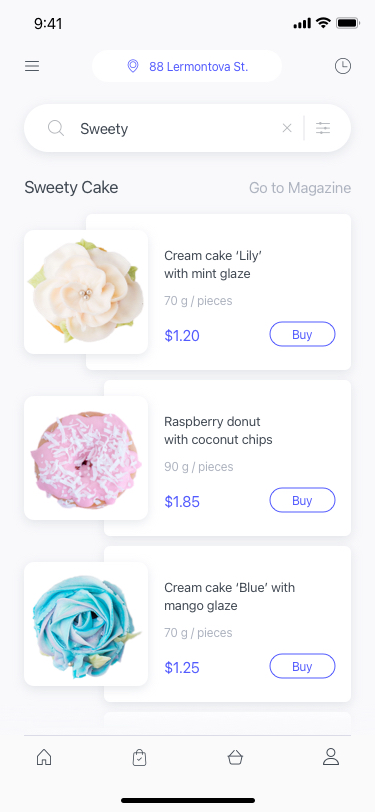
Text in this UI design:
$1.20
Buy
Cream cake ‘Lily’ with mint glaze
70 g / pieces
Buy
$1.85
Raspberry donut with coconut chips
90 g / pieces
Buy
$1.25
Cream cake ‘Blue’ with mango glaze
70 g / pieces
Berry cookies with strawberry cream
90 g / pieces
Go to Magazine
Sweety Cake